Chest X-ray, AP view. Patient: 51 years old, sex F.
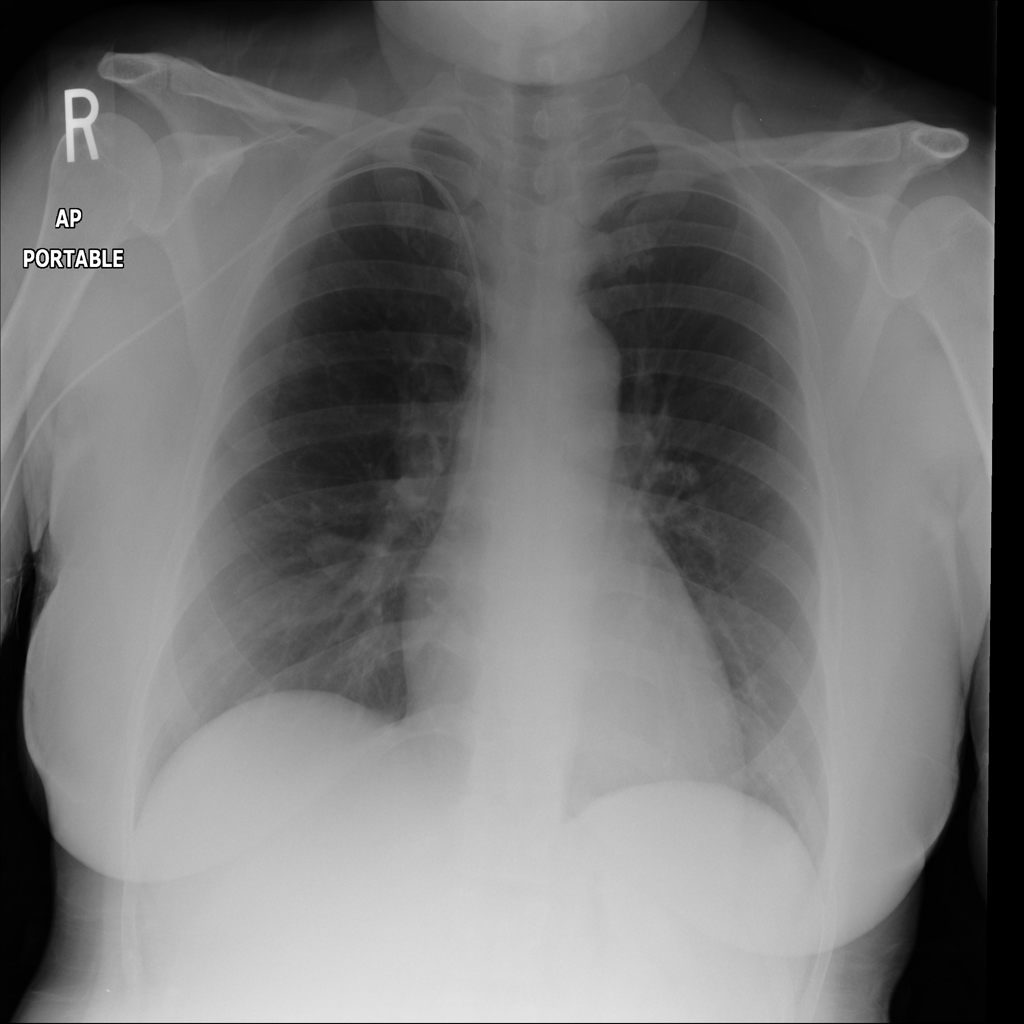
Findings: No Finding